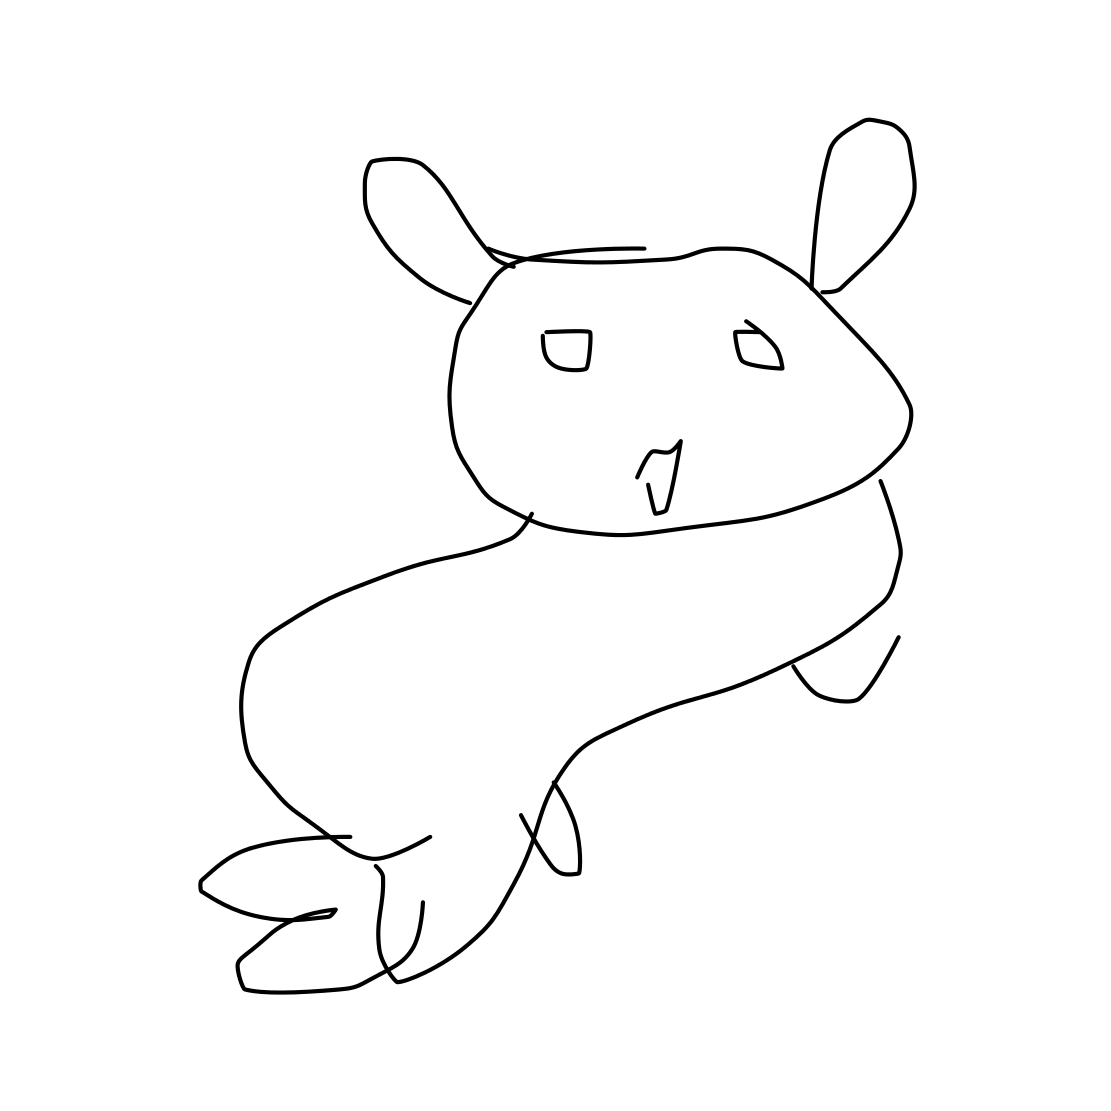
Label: cat